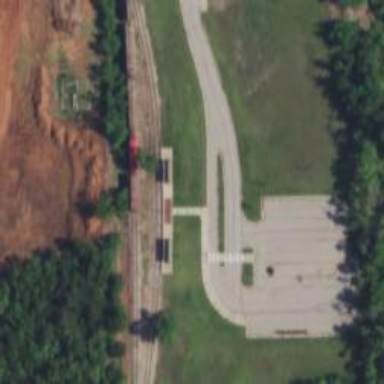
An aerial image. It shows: Railway siding with rails.